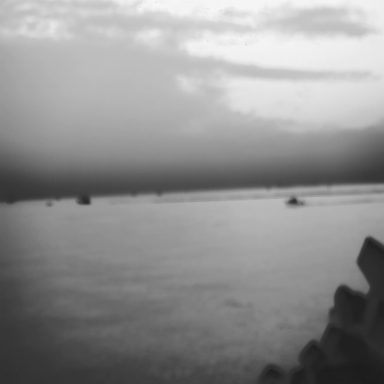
There are four bulk_carriers in the infrared image.